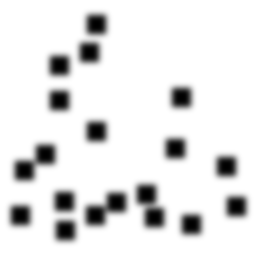
Squares: 19
Triangles: 0
Stars: 0
Total shapes: 19